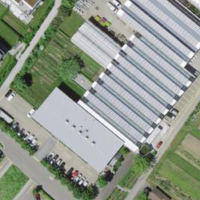
EUNIS habitat code: 54
Species observed at this site:
Geranium sanguineum